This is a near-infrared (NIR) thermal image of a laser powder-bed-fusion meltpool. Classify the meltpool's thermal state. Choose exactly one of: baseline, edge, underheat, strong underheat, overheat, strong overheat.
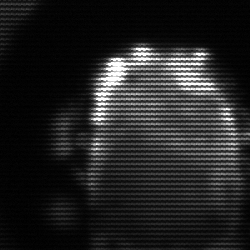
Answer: baseline